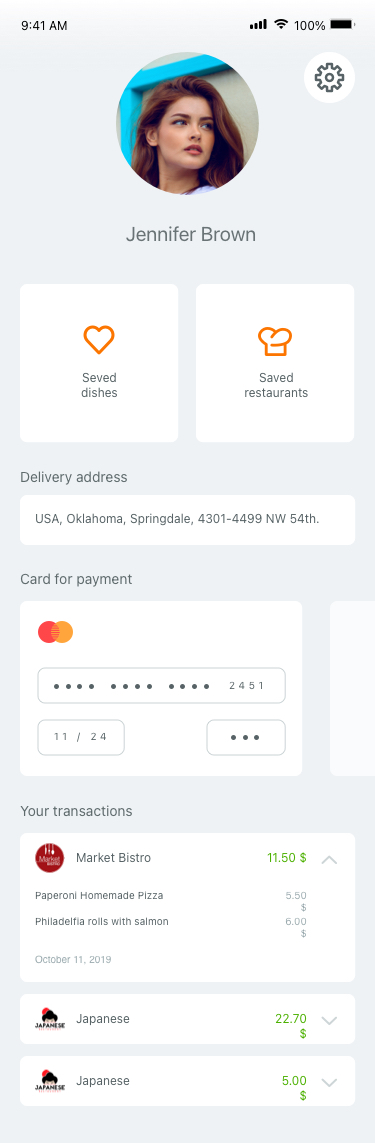
Text in this UI design:
Jennifer Brown
Seved
dishes
Saved
restaurants

USA, Oklahoma, Springdale, 4301-4499 NW 54th.
Delivery address
2451
11 / 24
Card for payment
Your transactions
Market Bistro
11.50 $
Paperoni Homemade Pizza
Philadelfia rolls with salmon
October 11, 2019
5.50 $
6.00 $
Japanese
22.70 $
Japanese
5.00 $
100%
9:41 AM